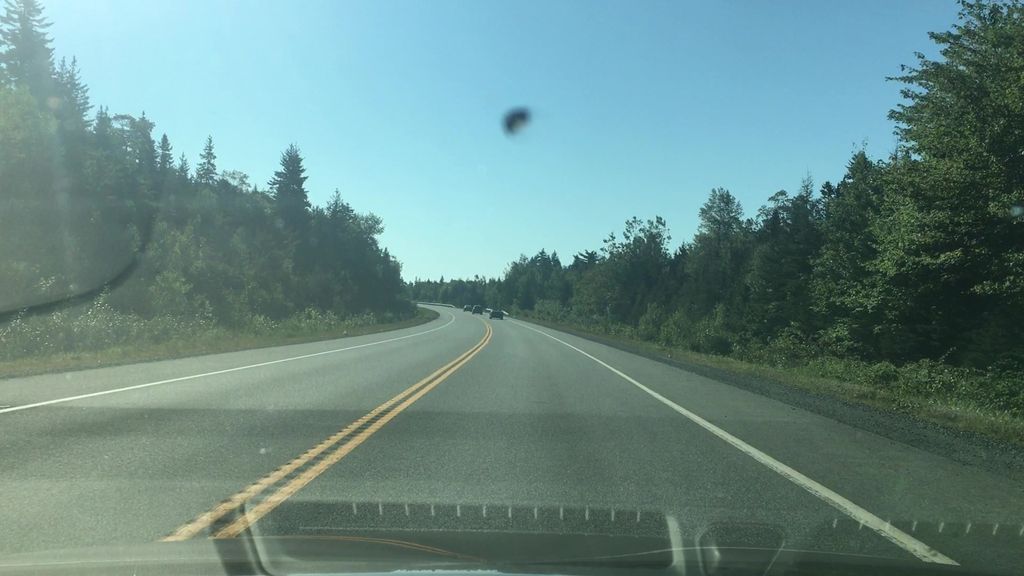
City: halifax